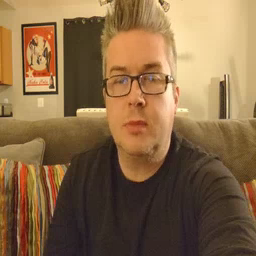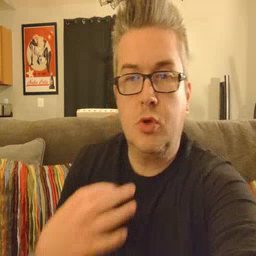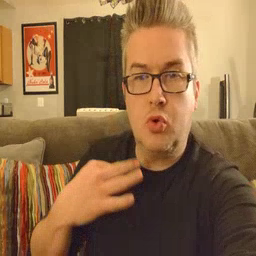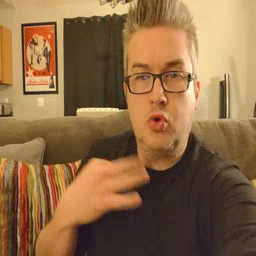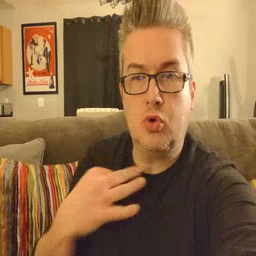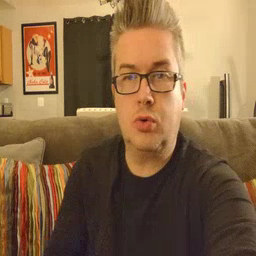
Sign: shirt